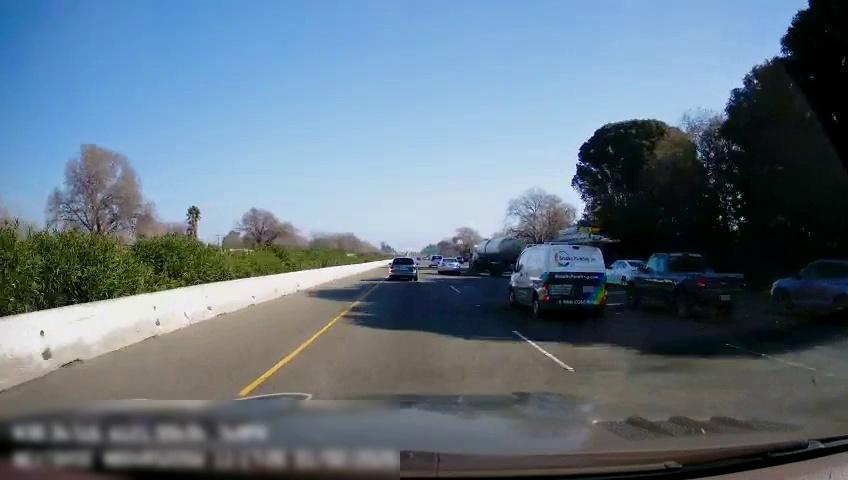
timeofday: Day
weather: Sunny
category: Drivable Space
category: Vehicles | Car
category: Vehicles | Car
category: Vehicles | Van
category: Vehicles | Car
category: Vehicles | Car
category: Vehicles | Truck
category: Vehicles | Car
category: Lanes | Current Lane
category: Lanes | Current Lane
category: Lanes | Alternate Lane